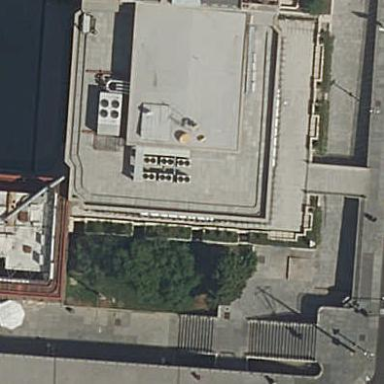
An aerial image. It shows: Part of building.